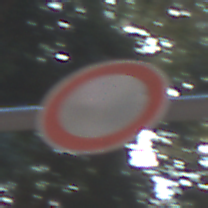
Verkehrszeichen: VerbotFahrzeugeAllerArt
Umgebung: Outdoor, Suburban
Tageszeit: MorningAfternoon
Wetter: PartlyCloudy
Licht: Natural
Jahreszeit: NotSpecified
Kontrast: LowContrast